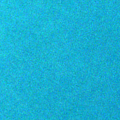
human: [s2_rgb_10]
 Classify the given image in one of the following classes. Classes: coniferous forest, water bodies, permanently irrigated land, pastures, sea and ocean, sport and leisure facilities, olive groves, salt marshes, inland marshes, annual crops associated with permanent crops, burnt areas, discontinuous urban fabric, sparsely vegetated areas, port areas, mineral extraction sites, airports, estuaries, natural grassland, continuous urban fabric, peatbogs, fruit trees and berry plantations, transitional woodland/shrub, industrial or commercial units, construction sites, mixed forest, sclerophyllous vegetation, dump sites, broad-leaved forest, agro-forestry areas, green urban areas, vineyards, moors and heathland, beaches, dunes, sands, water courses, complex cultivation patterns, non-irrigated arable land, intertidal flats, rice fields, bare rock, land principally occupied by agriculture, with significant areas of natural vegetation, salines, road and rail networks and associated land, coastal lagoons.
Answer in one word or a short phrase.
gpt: sea and ocean